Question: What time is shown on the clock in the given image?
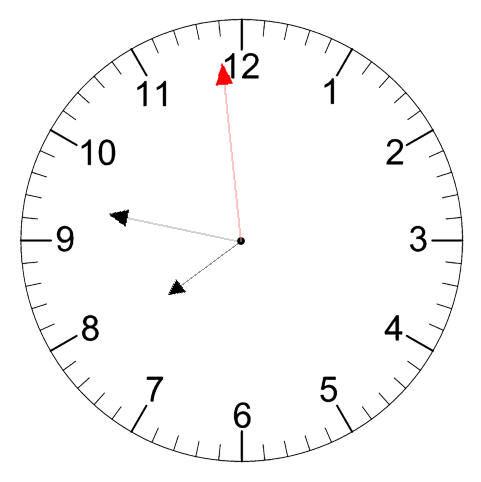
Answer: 07:46:59